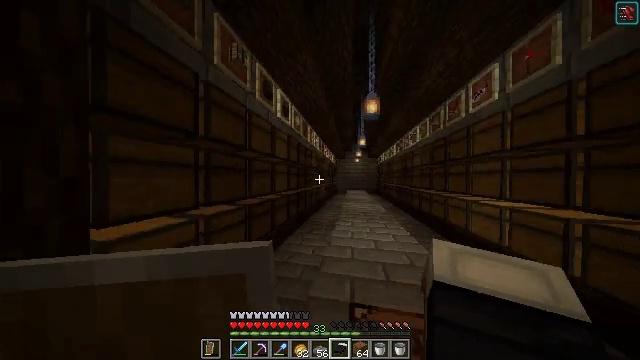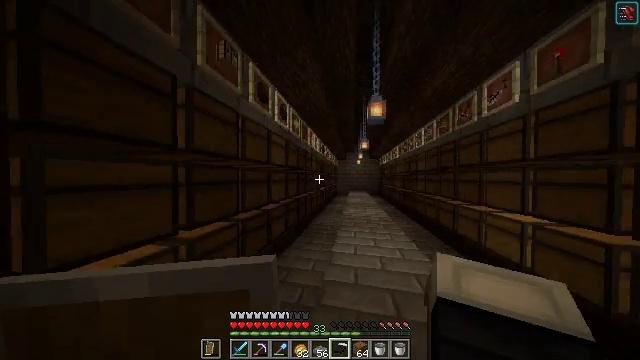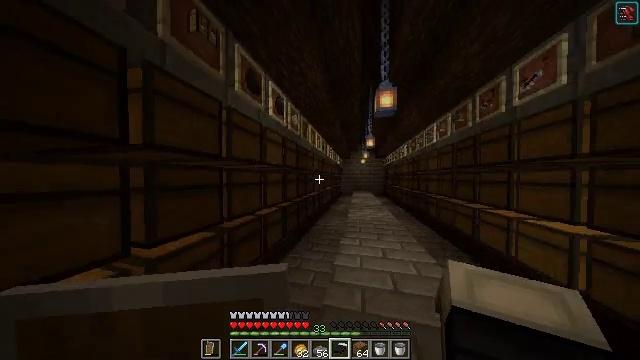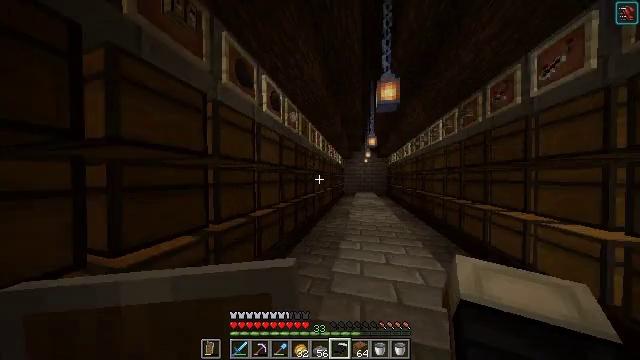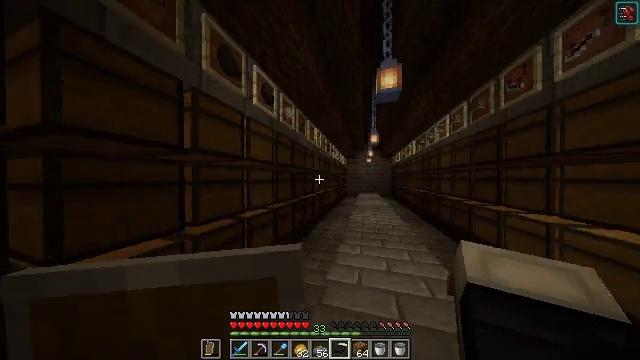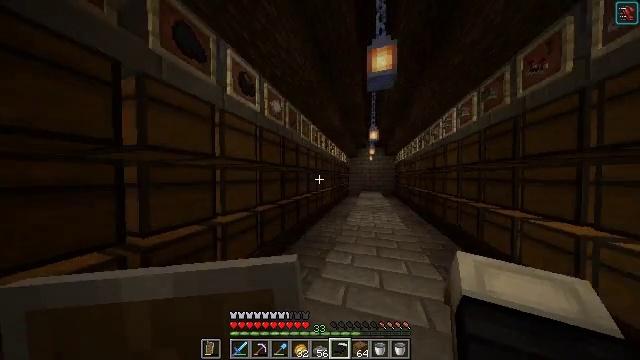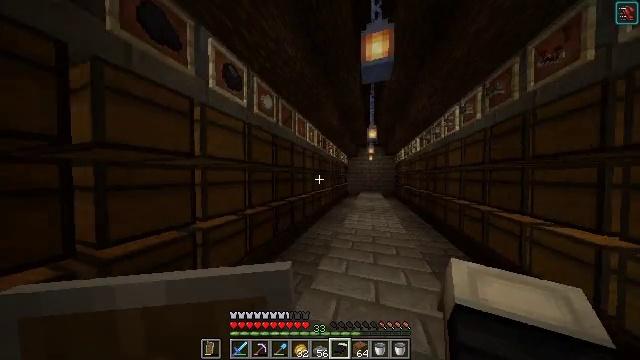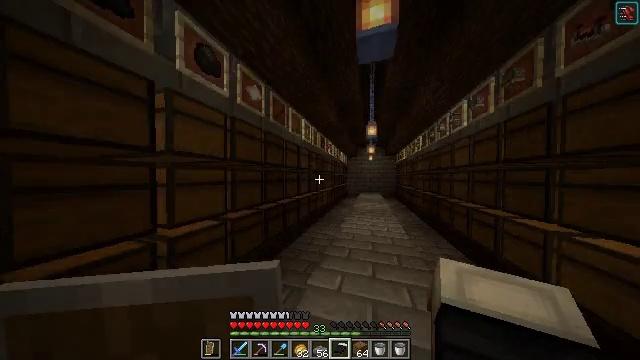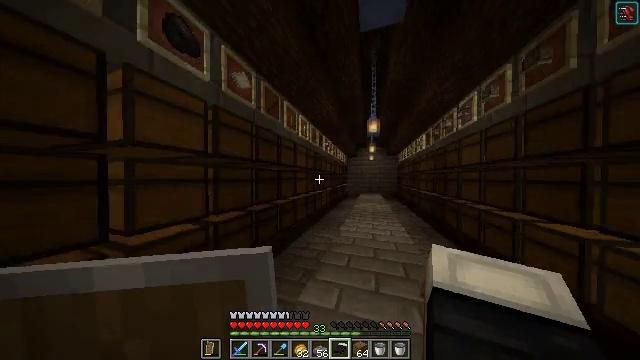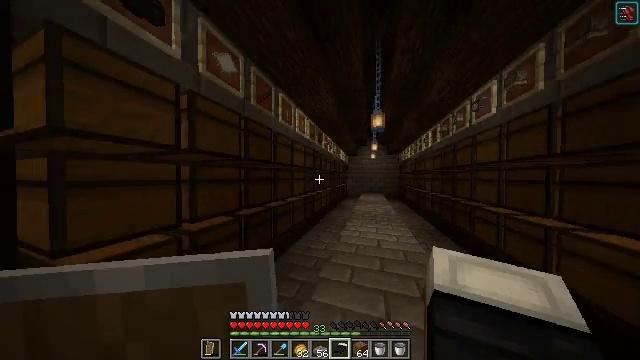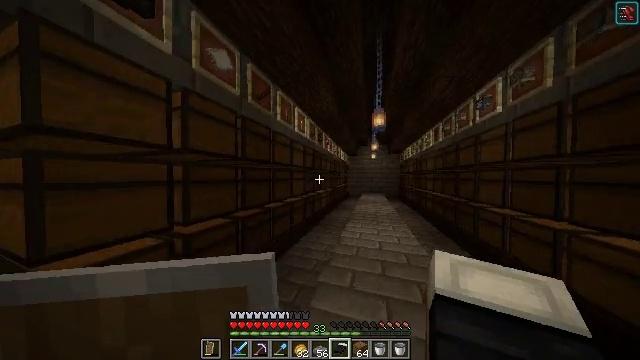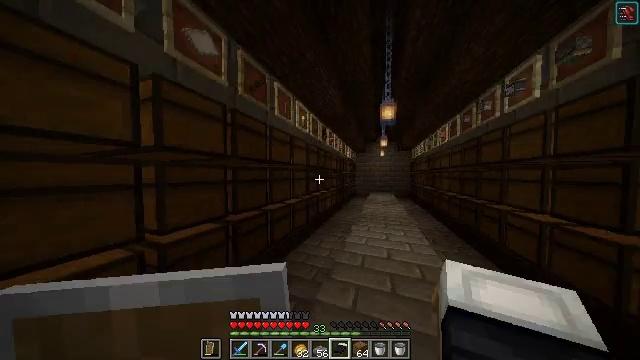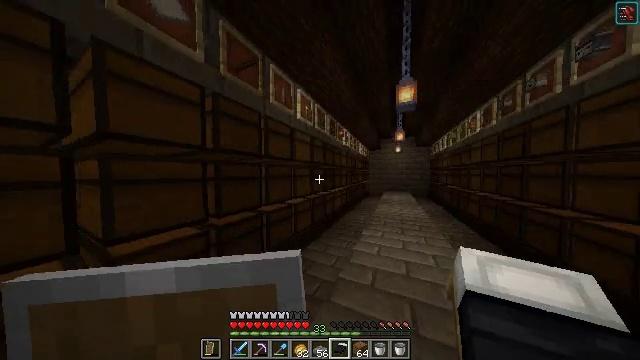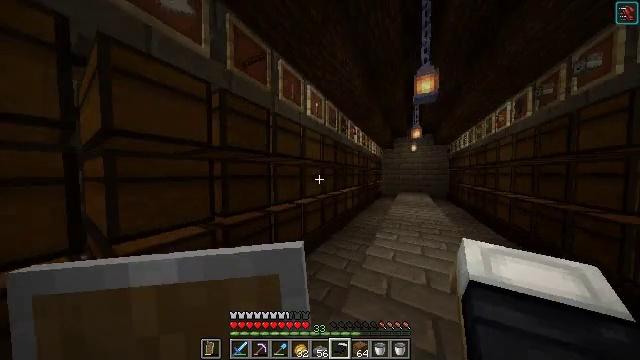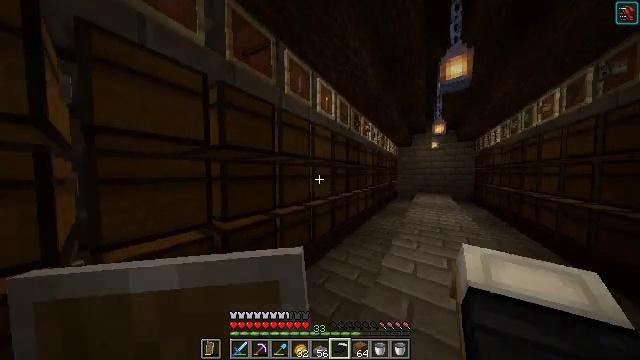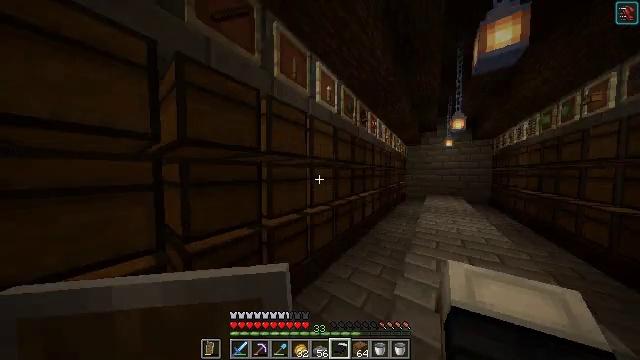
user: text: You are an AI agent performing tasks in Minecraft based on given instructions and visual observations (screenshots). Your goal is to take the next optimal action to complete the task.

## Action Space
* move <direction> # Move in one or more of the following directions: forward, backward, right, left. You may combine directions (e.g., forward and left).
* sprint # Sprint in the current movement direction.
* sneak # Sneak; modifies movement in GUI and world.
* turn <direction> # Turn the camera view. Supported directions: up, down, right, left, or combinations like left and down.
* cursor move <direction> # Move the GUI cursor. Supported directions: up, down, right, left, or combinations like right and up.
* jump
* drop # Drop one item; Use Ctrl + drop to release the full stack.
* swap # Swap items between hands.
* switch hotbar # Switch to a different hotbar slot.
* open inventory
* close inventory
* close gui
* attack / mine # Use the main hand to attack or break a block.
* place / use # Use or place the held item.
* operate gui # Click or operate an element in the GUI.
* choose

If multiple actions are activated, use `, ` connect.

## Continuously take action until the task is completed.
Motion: motion action
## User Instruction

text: Get a spruce sign by crafting it.
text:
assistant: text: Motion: move forward
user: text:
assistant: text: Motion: move forward and move right, turn left
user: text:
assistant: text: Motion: move forward and move right, turn left
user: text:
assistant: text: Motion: move forward and move right, turn left
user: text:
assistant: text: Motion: move forward and move right, turn left
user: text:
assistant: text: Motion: move forward
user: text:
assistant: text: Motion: move forward
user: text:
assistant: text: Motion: move forward
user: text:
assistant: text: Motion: move forward
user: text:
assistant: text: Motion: move forward and move right
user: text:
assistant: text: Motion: move forward and move right, turn left
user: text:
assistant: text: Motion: move forward, turn left
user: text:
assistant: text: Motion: move forward, turn left
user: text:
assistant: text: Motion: move forward, turn left
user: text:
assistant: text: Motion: move forward, turn left
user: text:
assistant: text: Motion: move forward, turn left
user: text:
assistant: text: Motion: turn left
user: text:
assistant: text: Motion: turn left and down
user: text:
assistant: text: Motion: turn left and down
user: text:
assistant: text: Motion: turn left and down
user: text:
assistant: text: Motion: turn left and down
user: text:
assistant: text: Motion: turn left and down
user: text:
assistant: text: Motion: no_op
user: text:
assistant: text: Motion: turn down
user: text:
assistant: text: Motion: use / place
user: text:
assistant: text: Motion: use / place
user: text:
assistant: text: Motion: turn right and up
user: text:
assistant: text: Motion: turn up
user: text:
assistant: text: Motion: no_op
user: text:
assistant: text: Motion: open gui